Field crop: maize
Growth stage: 2
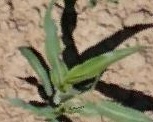
Species: maize